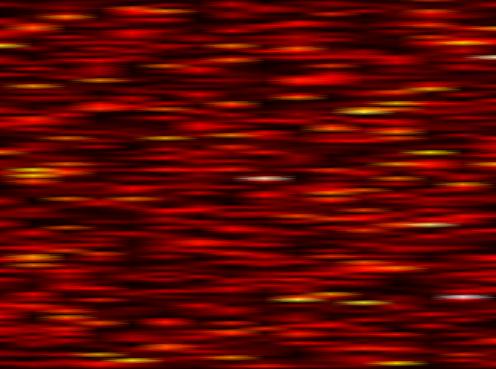
Label: FOFDM